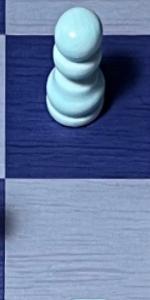
Label: Empty